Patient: sex F, age 19
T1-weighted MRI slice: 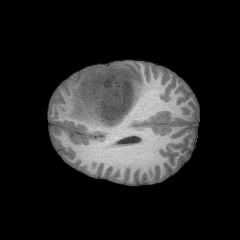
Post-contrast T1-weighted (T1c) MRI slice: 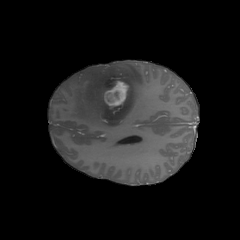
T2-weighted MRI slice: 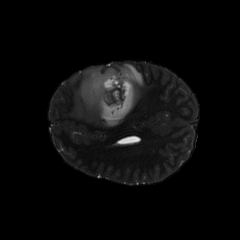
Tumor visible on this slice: yes
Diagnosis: Astrocytoma, IDH-mutant
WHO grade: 4